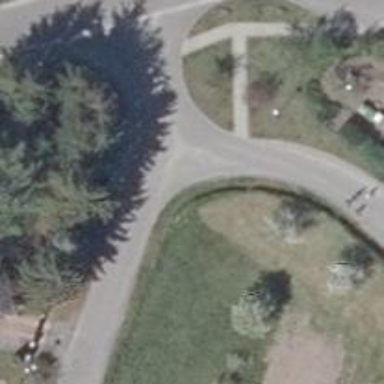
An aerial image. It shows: Residential road with asphalt surface.